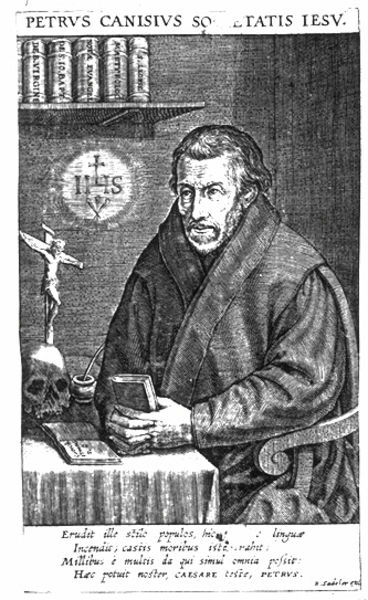
Titel: Bildnis des Peter Canisius
Künstler: Raphael I Sadeler
Institution: (Seriendruck)
Schlagwörter: feder, kopf, mann, schatten, sitzen, frisur, hintergrund, licht, mund, nase, stirn, stuhl, tisch, zimmer, blick, bart, regal, augen, bibel, falten, gesicht, halten, kragen, schädel, bildnis, hände, portrait, porträt, rückenlehne, tischdecke, tischtuch, figur, geistlicher, haare, interieur, kutte, mantel, locken, kreis, engel, holzschnitt, schrift, bücher, armlehne, ecke, man, grafik, inschrift, faltenwurf, kante, tischkante, buch, kreuz, druck, schwarz-weiß, holzstich, radierung, stich, illustration, text, beten, gebet, statuette, tinte, wissenschaftler, talar, pelzkragen, buchrücken, totenkopf, gefaltete hände, christus, jesus, priester, kruzifix, mönch, luther, zeilen, tintenfass, merkur, jesu, petrus, ablage, latein, regel, peter, jesuit, seriendruck, psalm, ihs, schaube, mante, zimmel, skelet, studiolo, canisius, petrus canisius, tintenglas, ein mann, 1145, christliches symbol, mantel stugl